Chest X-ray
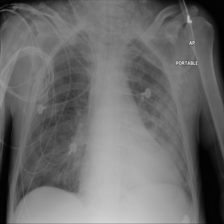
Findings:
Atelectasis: negative
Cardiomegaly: negative
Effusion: negative
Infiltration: positive
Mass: negative
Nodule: negative
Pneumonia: negative
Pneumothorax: negative
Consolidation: negative
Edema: negative
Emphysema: negative
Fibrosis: negative
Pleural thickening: negative
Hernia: negative